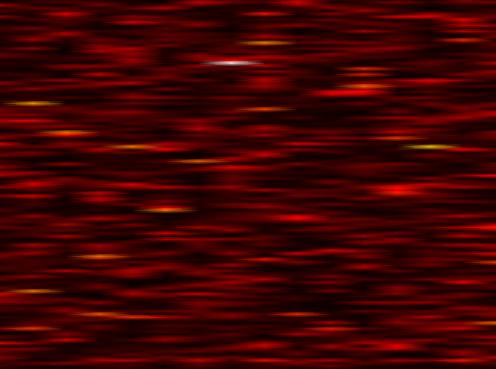
Label: OFDM